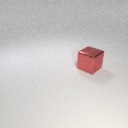
large red metal cube